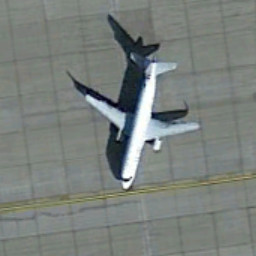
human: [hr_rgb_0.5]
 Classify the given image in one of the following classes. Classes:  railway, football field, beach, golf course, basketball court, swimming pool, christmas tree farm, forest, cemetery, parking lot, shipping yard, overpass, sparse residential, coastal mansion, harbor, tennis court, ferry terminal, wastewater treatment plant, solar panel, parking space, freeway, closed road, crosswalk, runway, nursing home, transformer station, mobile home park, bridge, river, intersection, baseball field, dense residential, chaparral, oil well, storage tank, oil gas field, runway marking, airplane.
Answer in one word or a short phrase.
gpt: airplane